Interaction volume radius: 5 \u00c5
Interaction volume height: 20 \u00c5
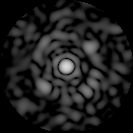
Disorder parameter: 0.7702